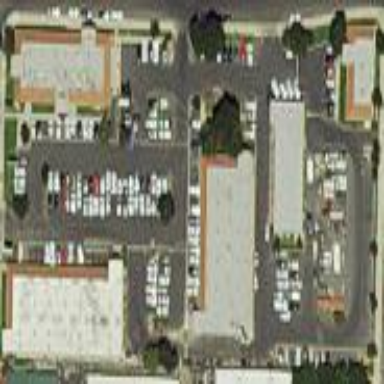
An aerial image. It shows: Commercial area.